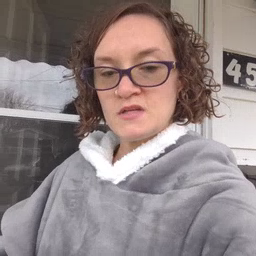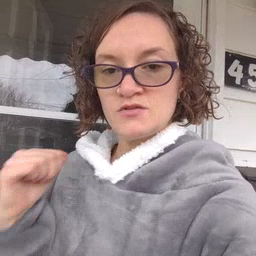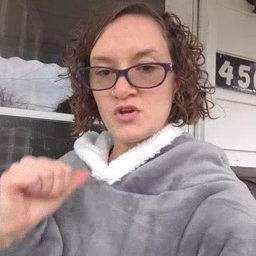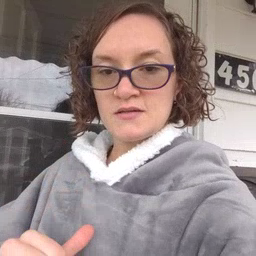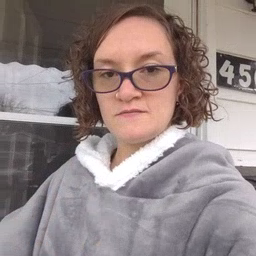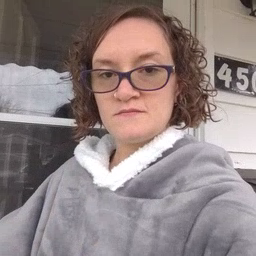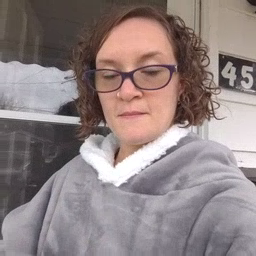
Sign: jacket